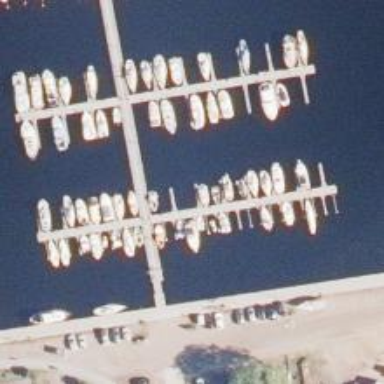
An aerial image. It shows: Pier with mooring facilities.